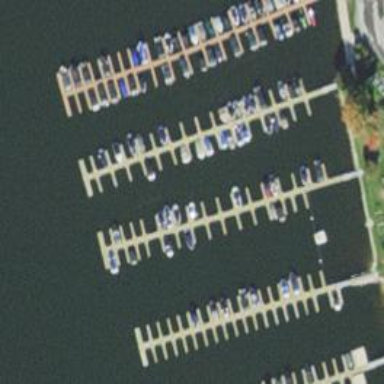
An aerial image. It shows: Man-made pier.